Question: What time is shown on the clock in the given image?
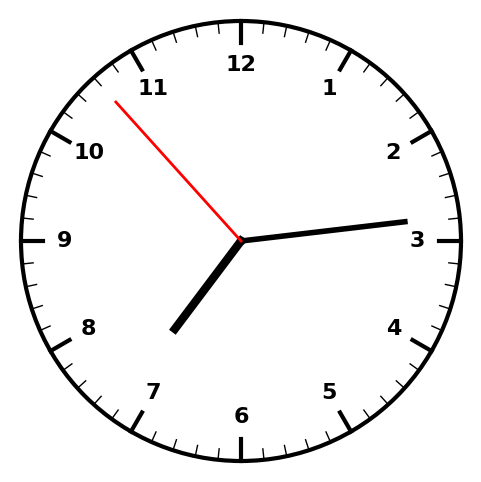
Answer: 07:13:53